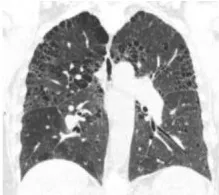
Case 2: Usual interstitial pneumonitis in a 71-year-old female with rheumatoid arthritis. Coronal HRCT images demonstrate primarily subpleural honeycombing along both the costal and fissural pleural surfaces and mild biapical paraseptal emphysema.
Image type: radiology (ct)